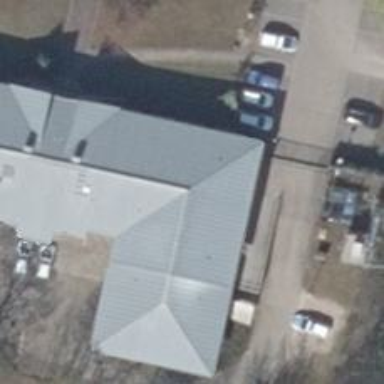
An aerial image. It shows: Police building.